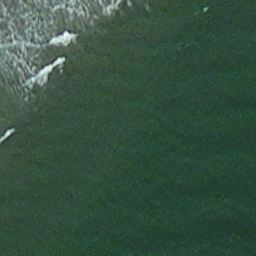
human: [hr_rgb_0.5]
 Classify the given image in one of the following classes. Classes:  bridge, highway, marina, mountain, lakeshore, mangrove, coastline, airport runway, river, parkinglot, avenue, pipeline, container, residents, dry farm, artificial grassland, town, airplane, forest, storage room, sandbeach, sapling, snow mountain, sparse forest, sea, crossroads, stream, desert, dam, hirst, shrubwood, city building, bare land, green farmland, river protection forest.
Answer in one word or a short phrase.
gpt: sea